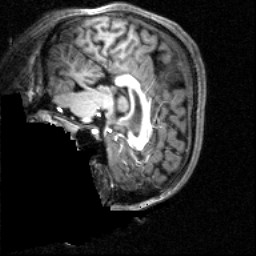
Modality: T1w
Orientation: sagittal
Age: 27
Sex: male
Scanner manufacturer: siemens
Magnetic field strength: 2.894 T
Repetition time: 2.3 s
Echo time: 0.0021 s